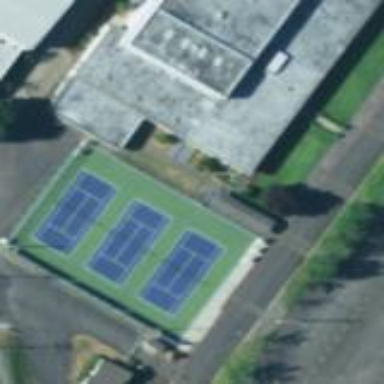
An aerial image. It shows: Tennis court in leisure pitch.